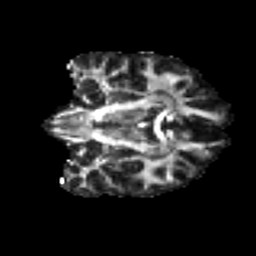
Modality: FA
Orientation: coronal
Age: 22
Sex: female
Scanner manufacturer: ge
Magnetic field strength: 3 T
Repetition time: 7.8 s
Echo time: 0.0606 s